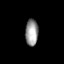
Tissue: prostate
Cell type: Fibroblasts
Senescence score: 0.692
Nuclear area (px): 334
Mean DAPI intensity: 152.449